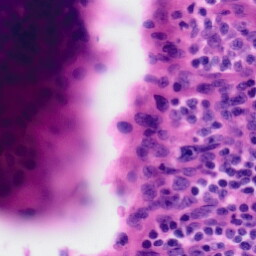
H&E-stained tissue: Tonsil